Field crop: tomato
Growth stage: 2
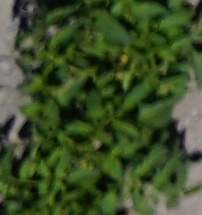
Species: tomato